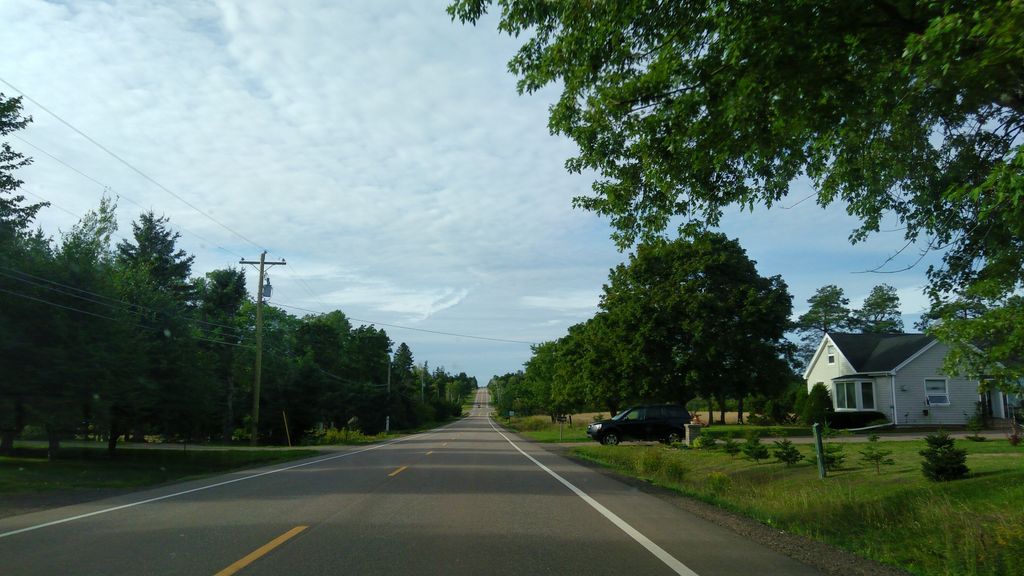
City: charlottetown